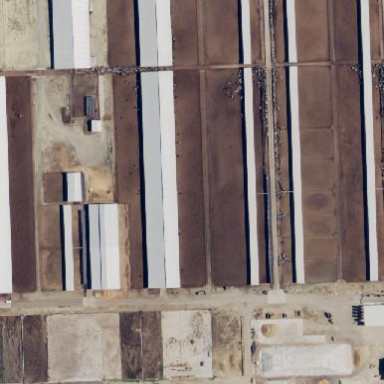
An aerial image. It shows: Farmyard area.